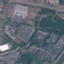
Label: Industrial